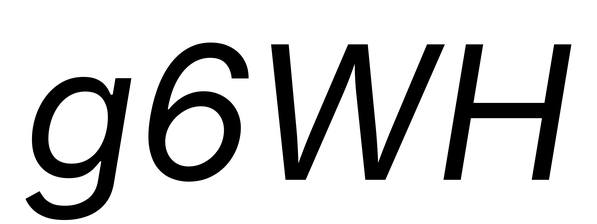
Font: Inter-Italic_Italic